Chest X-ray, PA view. Patient: 47 years old, sex F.
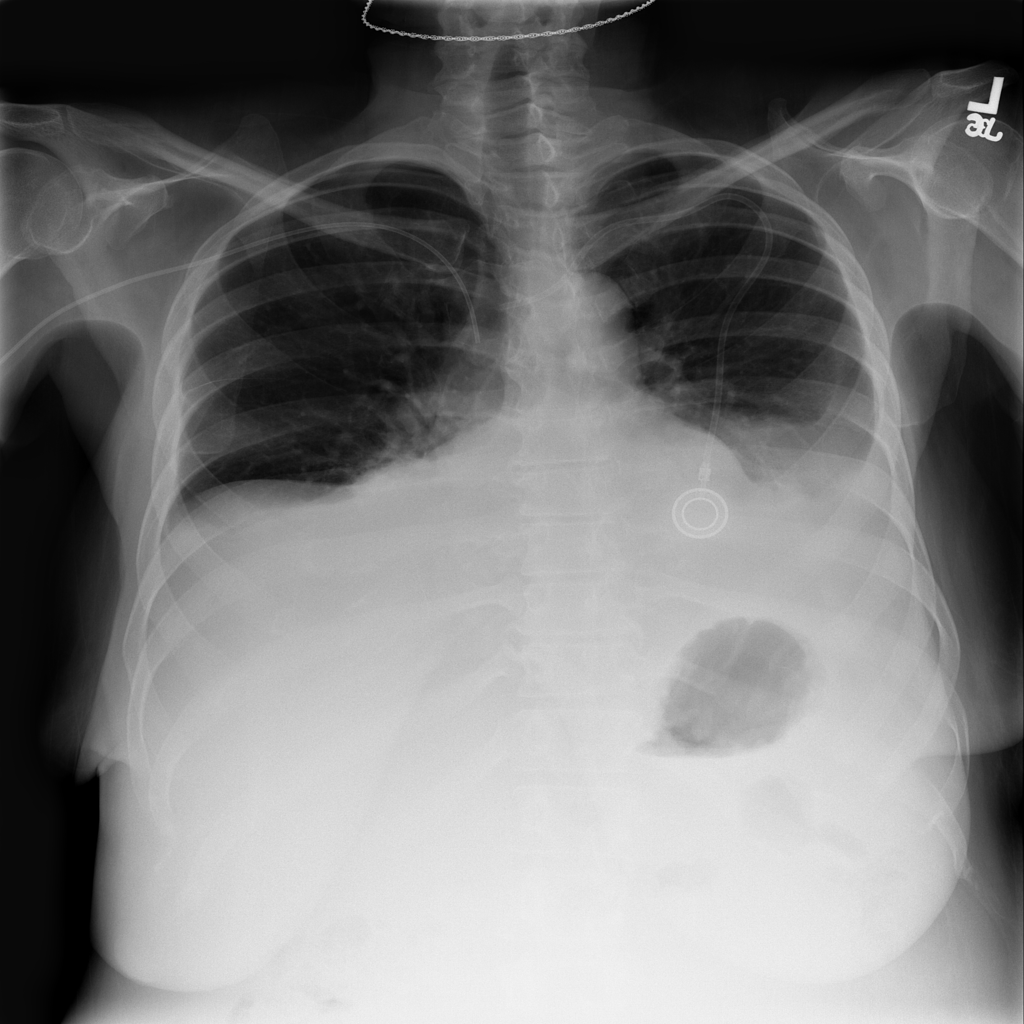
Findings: Effusion